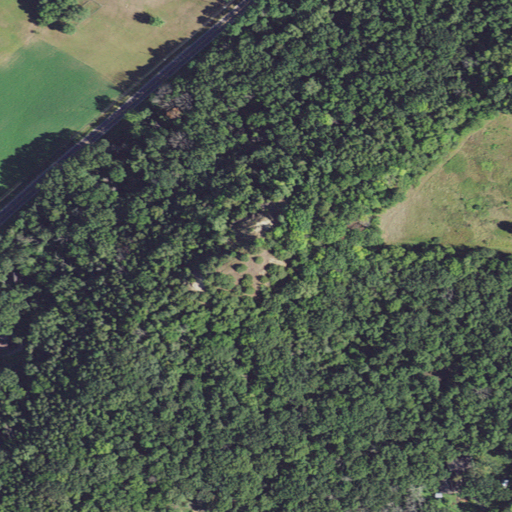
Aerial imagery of mountain in Wisconsin named Goose Egg Hill containing deciduous forest, mixed forest, cultivated crops, evergreen forest, open development, pasture, medium intensity development, and low intensity development